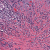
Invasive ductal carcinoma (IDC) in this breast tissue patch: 0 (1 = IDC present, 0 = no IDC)